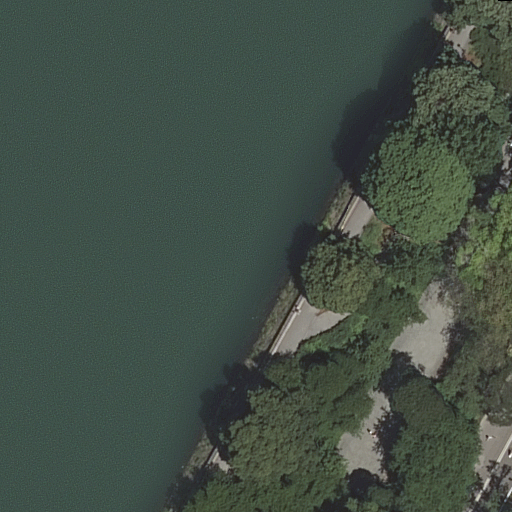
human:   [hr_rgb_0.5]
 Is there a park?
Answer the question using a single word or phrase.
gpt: yes

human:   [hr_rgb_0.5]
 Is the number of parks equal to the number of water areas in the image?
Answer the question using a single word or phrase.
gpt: yes

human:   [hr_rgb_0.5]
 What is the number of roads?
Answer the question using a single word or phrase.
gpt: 5

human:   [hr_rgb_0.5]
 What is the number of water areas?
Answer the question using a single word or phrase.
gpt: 1

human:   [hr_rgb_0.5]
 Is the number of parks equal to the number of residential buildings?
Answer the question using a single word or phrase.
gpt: no

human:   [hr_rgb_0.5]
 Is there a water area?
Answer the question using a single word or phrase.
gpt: yes

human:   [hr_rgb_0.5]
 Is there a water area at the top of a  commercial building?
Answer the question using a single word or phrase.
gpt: no

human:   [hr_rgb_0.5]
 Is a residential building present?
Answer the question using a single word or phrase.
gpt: no

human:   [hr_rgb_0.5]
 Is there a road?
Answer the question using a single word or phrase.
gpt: yes

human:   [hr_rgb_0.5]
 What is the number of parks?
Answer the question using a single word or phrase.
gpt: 1

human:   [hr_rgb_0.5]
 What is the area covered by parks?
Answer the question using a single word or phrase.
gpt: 10410m2

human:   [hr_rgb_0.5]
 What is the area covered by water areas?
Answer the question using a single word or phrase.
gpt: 6254m2

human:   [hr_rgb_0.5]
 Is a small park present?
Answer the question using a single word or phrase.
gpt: no

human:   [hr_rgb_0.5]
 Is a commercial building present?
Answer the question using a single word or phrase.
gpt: no

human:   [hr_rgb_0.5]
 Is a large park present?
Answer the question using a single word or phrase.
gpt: yes

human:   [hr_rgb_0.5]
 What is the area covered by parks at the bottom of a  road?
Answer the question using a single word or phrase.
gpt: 10410m2

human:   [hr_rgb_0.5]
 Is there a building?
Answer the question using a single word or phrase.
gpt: no

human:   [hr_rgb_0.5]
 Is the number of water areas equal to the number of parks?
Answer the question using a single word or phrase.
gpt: yes

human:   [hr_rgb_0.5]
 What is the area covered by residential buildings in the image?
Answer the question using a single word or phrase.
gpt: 0m2

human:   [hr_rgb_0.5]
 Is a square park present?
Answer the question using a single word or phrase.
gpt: no

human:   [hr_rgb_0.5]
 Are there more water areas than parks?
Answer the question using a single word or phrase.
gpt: no

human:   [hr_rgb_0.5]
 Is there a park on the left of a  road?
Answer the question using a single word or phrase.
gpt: no

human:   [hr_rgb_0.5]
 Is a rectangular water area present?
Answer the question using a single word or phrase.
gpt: yes

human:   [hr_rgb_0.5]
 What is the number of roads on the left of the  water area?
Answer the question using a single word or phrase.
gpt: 0

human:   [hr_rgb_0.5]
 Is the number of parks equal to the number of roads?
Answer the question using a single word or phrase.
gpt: no

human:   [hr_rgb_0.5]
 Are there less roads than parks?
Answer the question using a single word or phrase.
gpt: no

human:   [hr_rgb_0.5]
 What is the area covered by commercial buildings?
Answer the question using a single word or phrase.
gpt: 0m2

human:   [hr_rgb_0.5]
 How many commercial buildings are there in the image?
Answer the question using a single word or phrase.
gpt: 0

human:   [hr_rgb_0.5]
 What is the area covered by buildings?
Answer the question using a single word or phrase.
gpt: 0m2

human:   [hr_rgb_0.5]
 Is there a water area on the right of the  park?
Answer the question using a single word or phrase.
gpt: no

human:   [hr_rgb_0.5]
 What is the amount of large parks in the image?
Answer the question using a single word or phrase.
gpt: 1

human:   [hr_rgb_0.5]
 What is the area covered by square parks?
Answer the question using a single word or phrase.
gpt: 0m2

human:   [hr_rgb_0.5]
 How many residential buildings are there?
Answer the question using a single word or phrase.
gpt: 0

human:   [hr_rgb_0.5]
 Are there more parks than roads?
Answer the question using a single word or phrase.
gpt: no

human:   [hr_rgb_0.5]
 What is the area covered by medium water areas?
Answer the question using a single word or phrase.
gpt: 0m2

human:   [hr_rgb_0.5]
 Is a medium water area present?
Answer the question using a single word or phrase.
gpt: no

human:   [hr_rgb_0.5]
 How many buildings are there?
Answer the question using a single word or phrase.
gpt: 0

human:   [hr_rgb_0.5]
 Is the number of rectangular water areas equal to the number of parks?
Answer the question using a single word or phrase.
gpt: yes

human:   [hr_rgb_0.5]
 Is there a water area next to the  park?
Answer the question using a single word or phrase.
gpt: yes

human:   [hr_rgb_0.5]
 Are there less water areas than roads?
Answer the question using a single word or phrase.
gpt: yes

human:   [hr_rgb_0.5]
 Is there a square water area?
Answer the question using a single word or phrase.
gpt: no

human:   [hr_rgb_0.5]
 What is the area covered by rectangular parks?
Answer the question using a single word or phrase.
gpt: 10410m2

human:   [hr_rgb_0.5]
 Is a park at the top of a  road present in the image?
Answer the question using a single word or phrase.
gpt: no

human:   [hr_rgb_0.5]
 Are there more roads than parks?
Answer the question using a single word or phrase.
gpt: yes

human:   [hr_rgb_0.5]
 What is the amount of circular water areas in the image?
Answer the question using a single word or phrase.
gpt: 0

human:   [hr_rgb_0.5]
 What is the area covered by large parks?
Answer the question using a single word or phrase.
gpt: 10410m2

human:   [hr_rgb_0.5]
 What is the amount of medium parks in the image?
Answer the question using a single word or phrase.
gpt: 0

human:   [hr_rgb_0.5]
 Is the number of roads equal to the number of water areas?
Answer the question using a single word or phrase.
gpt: no

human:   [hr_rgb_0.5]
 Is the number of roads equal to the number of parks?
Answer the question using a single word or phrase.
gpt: no

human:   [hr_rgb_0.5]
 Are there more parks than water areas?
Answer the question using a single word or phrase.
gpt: no

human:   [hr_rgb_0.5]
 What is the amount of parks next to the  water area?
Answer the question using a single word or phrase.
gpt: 1

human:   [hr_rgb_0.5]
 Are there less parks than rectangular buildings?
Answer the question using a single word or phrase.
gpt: no

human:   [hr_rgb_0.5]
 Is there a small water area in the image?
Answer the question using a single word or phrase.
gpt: no

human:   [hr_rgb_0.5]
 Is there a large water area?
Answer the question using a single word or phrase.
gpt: yes

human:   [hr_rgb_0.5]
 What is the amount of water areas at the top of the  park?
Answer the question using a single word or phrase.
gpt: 1

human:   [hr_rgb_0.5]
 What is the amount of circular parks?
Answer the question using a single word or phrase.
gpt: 0

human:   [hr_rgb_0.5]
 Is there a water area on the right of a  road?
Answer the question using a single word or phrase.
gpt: no

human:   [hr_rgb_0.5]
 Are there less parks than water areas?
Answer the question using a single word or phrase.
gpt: no

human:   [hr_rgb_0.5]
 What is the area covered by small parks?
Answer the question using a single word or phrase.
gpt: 0m2

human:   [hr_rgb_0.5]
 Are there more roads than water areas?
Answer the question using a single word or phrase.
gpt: yes

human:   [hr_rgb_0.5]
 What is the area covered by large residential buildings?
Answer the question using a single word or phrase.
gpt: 0m2

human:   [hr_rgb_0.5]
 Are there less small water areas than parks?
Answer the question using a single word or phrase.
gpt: yes

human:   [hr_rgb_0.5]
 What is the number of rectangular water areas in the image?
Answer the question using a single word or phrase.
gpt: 1

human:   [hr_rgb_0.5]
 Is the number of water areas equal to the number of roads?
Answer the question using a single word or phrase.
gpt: no